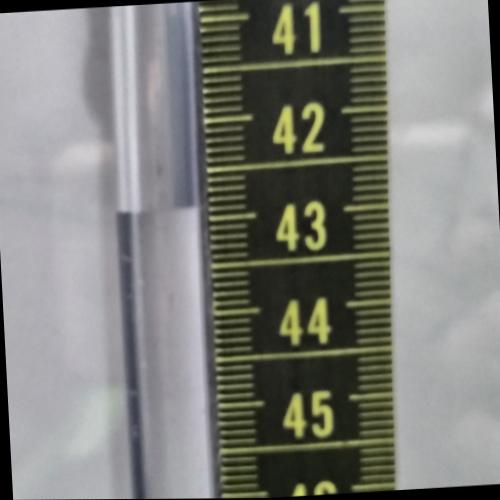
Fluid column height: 42.9 cm